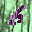
Label: 6